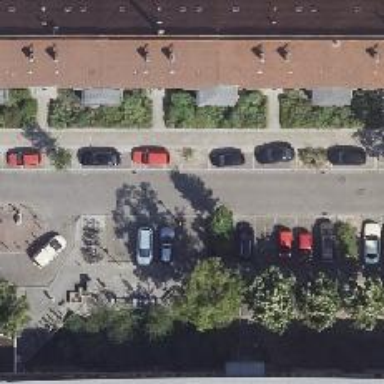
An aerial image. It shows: Living street with parallel parking lane on the left side. There is bump for traffic calming.